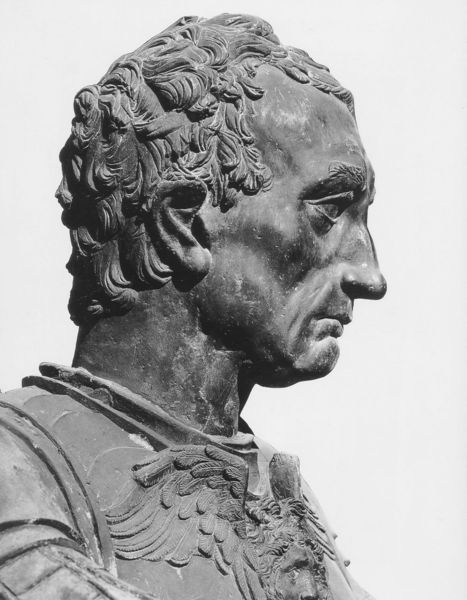
Titel: Reiterstandbild des Condottiere Erasmo da Narni, Gattamelata
Künstler: Donatello
Standort: Padua, Piazza del Santo (EU - I - Venetien)
Schlagwörter: feder, flügel, kopf, mann, mund, nase, ohr, profil, hals, auge, figur, haare, kinn, locke, skulptur, streng, bronze, wange, rüstung, braue, medusa, römisch, broze, donatello, gattamelata, kopfhaar, rüstunge